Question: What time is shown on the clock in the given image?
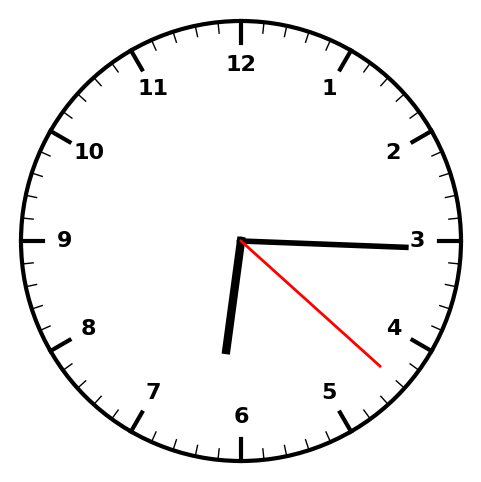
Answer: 06:15:22